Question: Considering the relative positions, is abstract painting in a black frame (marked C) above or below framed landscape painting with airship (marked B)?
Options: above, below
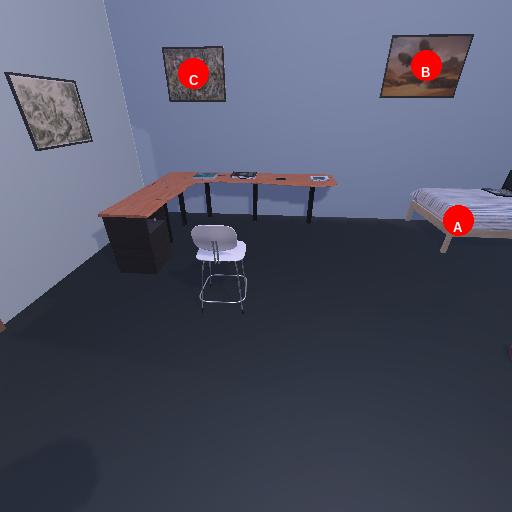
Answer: above